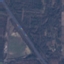
Land use / land cover class: Highway